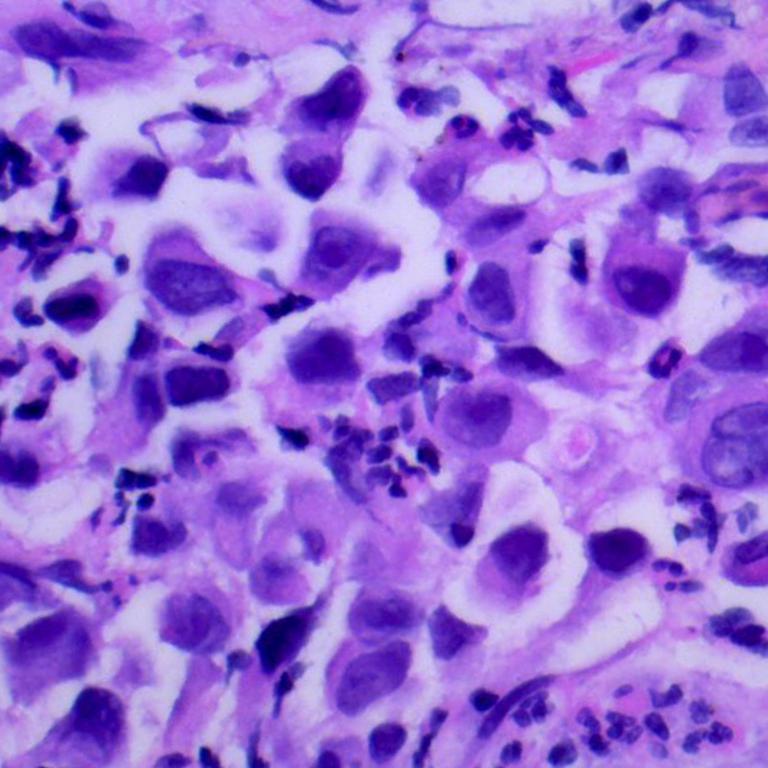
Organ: lung
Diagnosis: adenocarcinomas